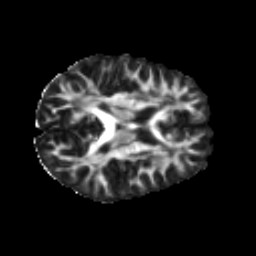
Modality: FA
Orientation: axial
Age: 21
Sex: male
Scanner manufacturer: ge
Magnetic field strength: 3 T
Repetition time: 7.8 s
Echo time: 0.0606 s